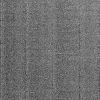
Atmospheric dust classification: dusty